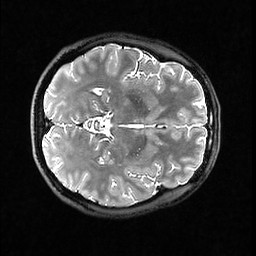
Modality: T2w
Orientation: axial
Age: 30
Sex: female
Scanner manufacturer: ge
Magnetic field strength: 3 T
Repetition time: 3.231 s
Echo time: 0.06562 s